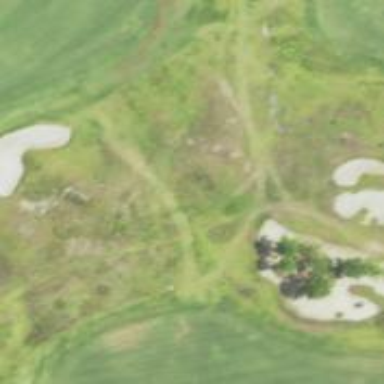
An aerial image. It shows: Path for both road and golf.